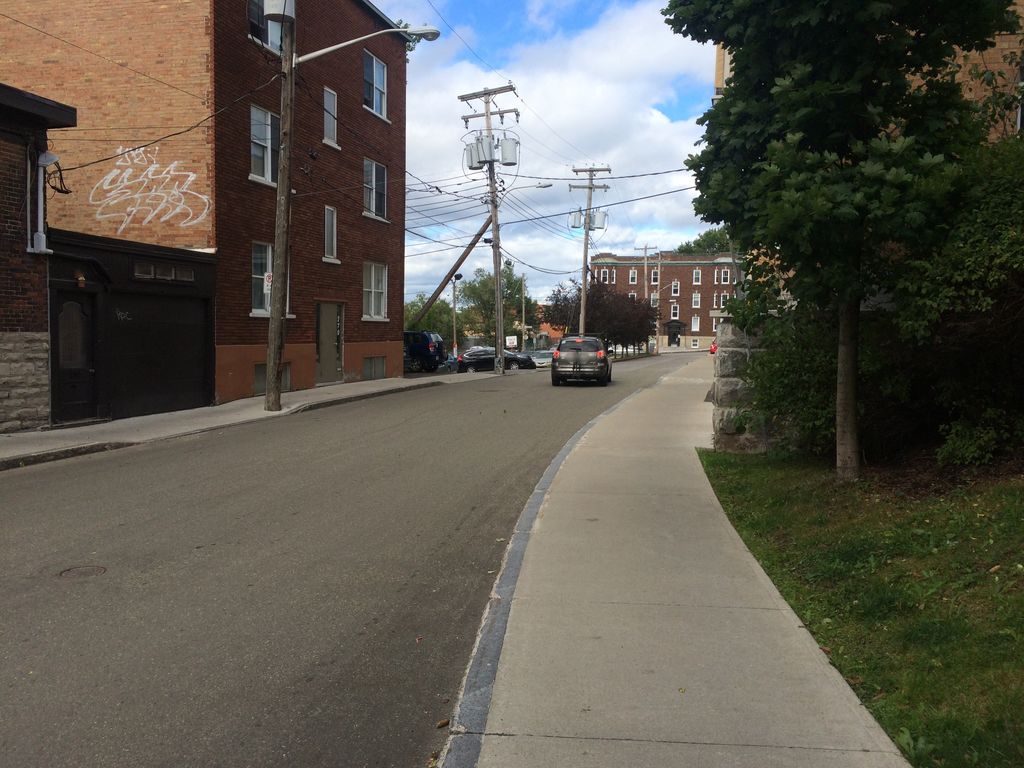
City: quebec_city